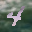
Label: 4